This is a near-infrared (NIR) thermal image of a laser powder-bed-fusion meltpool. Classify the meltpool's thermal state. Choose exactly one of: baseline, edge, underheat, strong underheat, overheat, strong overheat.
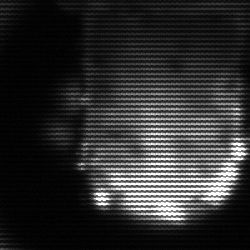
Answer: baseline